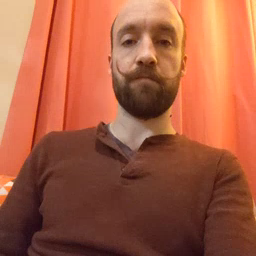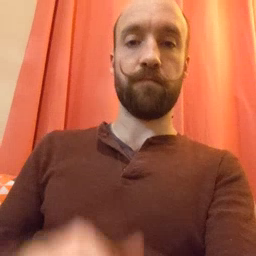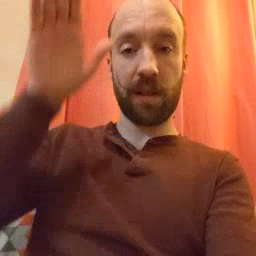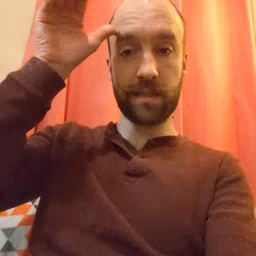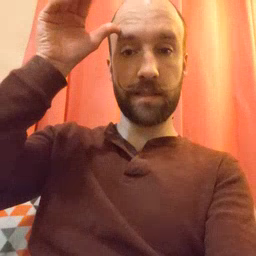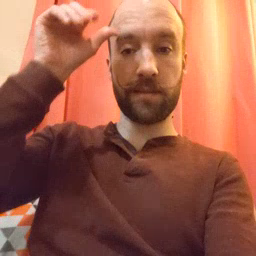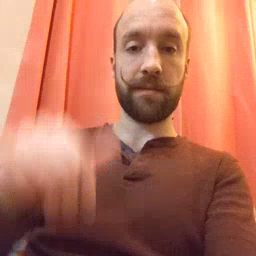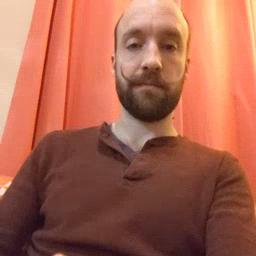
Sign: donkey